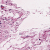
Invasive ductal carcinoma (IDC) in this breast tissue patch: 0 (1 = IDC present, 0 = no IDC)